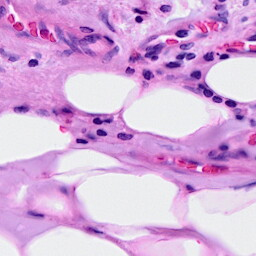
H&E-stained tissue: Breast